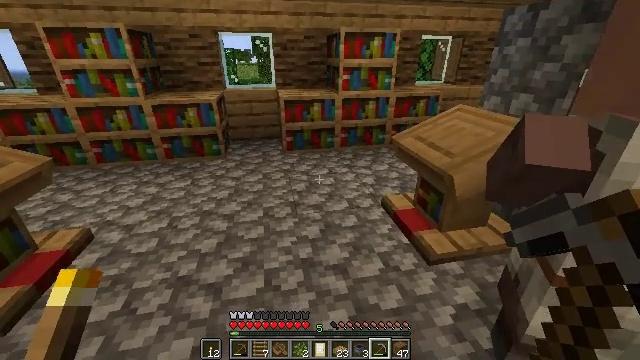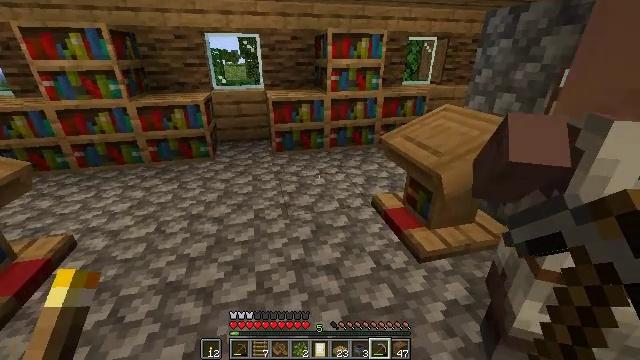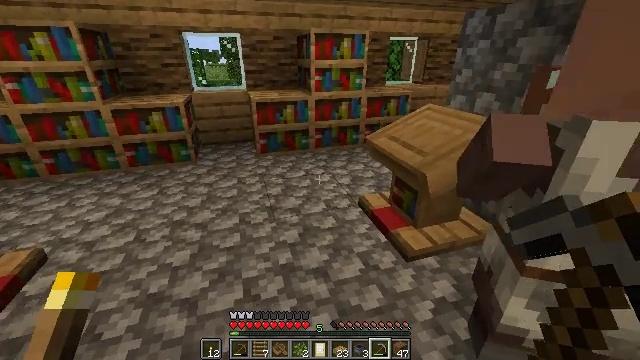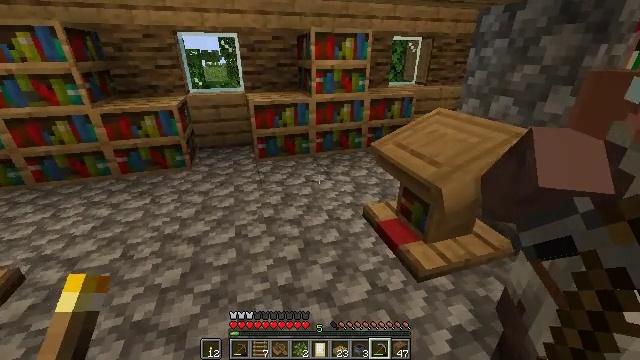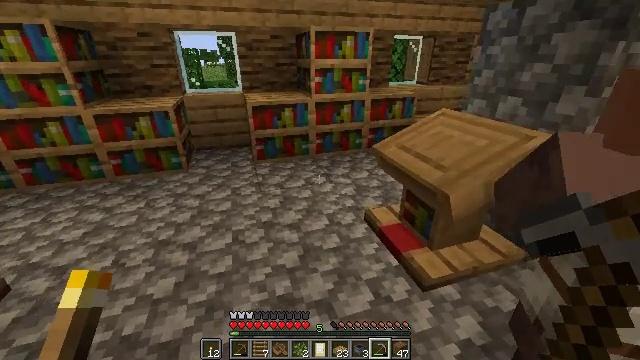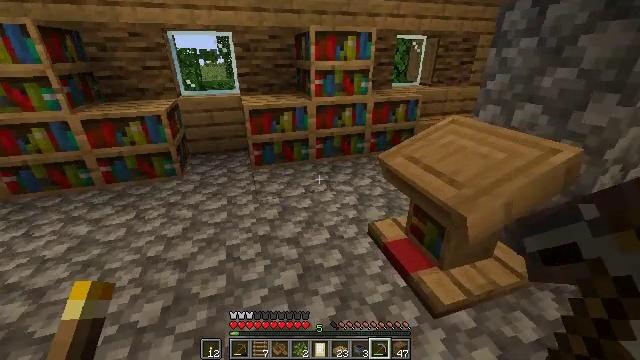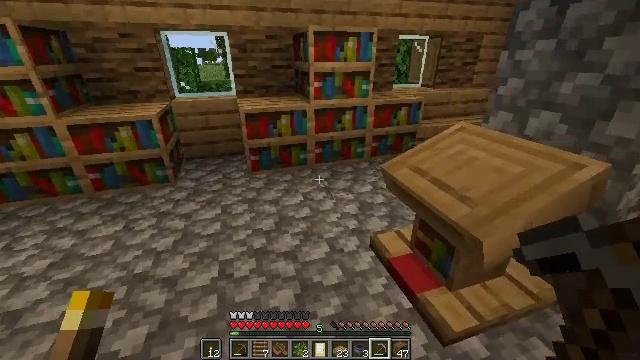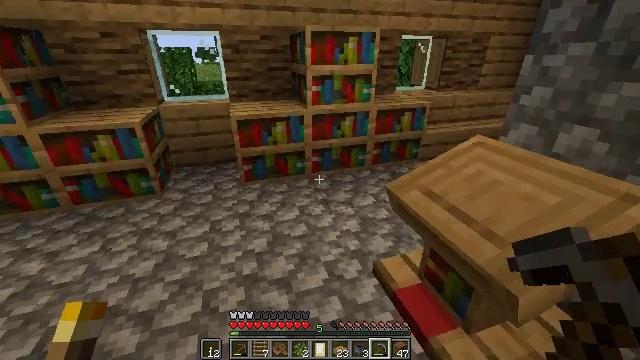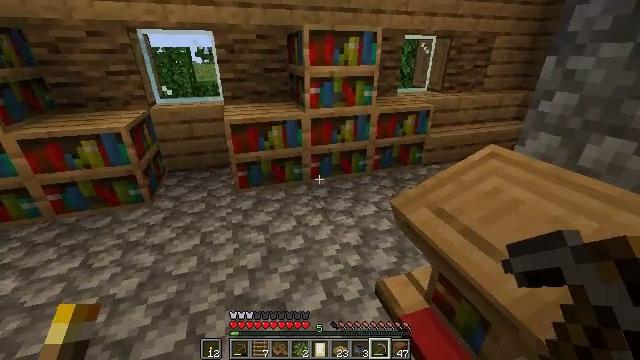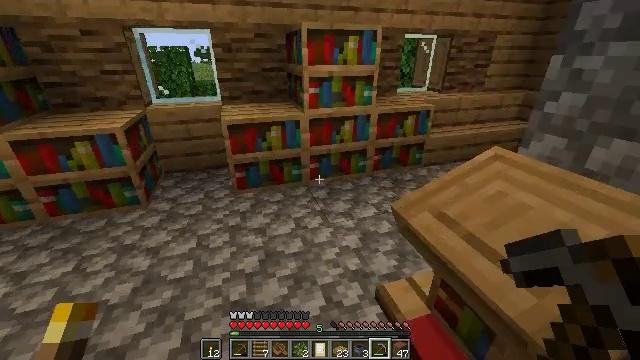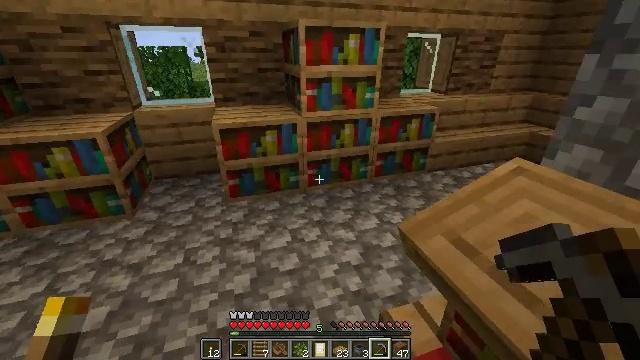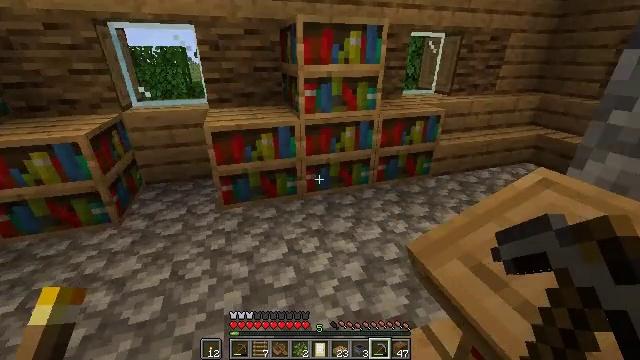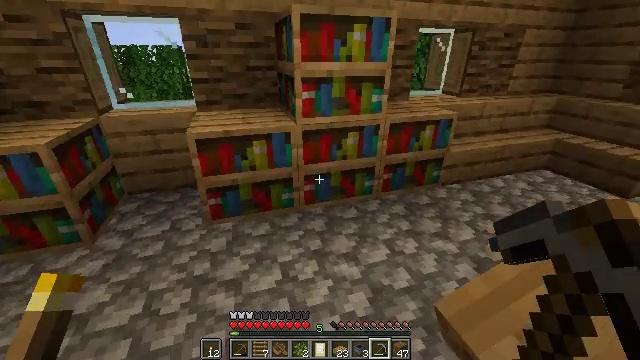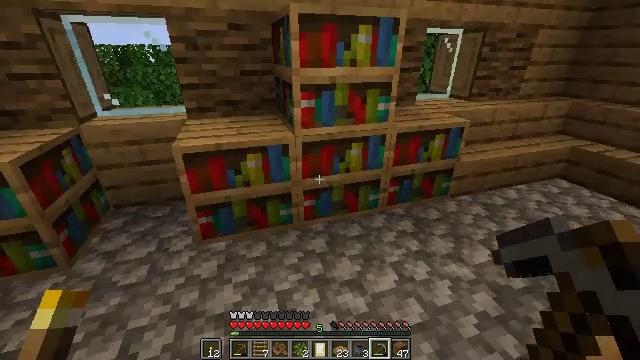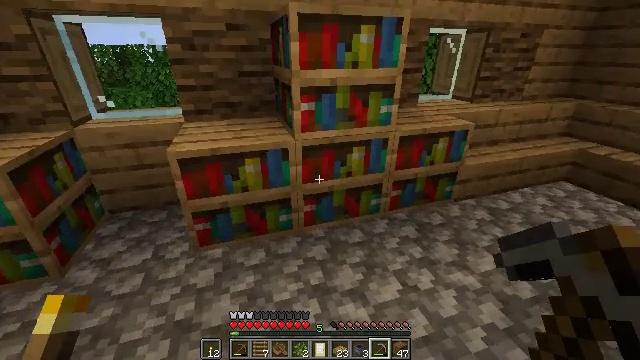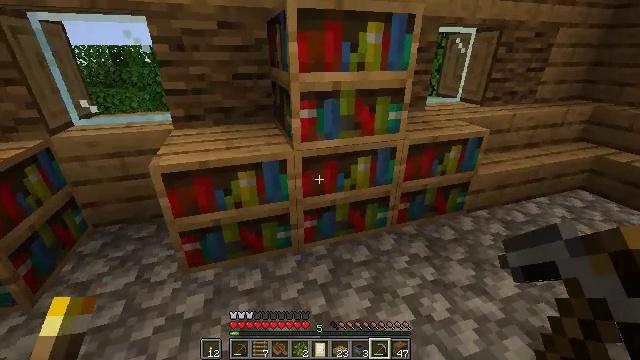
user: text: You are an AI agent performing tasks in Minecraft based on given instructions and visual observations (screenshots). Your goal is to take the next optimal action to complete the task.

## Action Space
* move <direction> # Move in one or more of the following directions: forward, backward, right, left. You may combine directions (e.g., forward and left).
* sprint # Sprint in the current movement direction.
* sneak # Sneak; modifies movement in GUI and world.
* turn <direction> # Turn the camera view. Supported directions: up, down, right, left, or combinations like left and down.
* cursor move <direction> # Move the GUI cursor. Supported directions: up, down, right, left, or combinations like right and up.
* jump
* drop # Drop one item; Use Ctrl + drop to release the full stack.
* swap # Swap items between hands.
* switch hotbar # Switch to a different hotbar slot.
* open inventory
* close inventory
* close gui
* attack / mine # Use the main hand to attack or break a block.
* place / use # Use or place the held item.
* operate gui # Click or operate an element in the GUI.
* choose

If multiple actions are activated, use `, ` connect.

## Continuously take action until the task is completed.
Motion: motion action
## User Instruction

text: Destroy the cauldron to put it in your inventory.
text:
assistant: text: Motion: turn right
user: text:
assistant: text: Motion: move forward, turn right
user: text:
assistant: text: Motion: move forward
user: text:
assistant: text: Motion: move forward
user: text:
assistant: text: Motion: move forward
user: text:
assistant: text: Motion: move forward
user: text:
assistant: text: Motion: move forward
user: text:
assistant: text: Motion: move forward
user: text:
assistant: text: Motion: move forward
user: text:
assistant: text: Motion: move forward
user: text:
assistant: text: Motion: move forward
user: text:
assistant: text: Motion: move forward
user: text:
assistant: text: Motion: move forward
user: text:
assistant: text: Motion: move forward
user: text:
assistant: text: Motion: no_op
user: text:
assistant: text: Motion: no_op
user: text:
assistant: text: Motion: no_op
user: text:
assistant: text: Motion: no_op
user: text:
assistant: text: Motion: no_op
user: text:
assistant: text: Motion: no_op
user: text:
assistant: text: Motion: no_op
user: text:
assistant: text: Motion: turn right
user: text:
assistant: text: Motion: move forward, turn right and up
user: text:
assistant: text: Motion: move forward, turn right and up
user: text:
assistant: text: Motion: move forward
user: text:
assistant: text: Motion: move forward
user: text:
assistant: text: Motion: move forward
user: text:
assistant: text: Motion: no_op
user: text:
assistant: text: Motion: no_op
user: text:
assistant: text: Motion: no_op